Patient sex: M
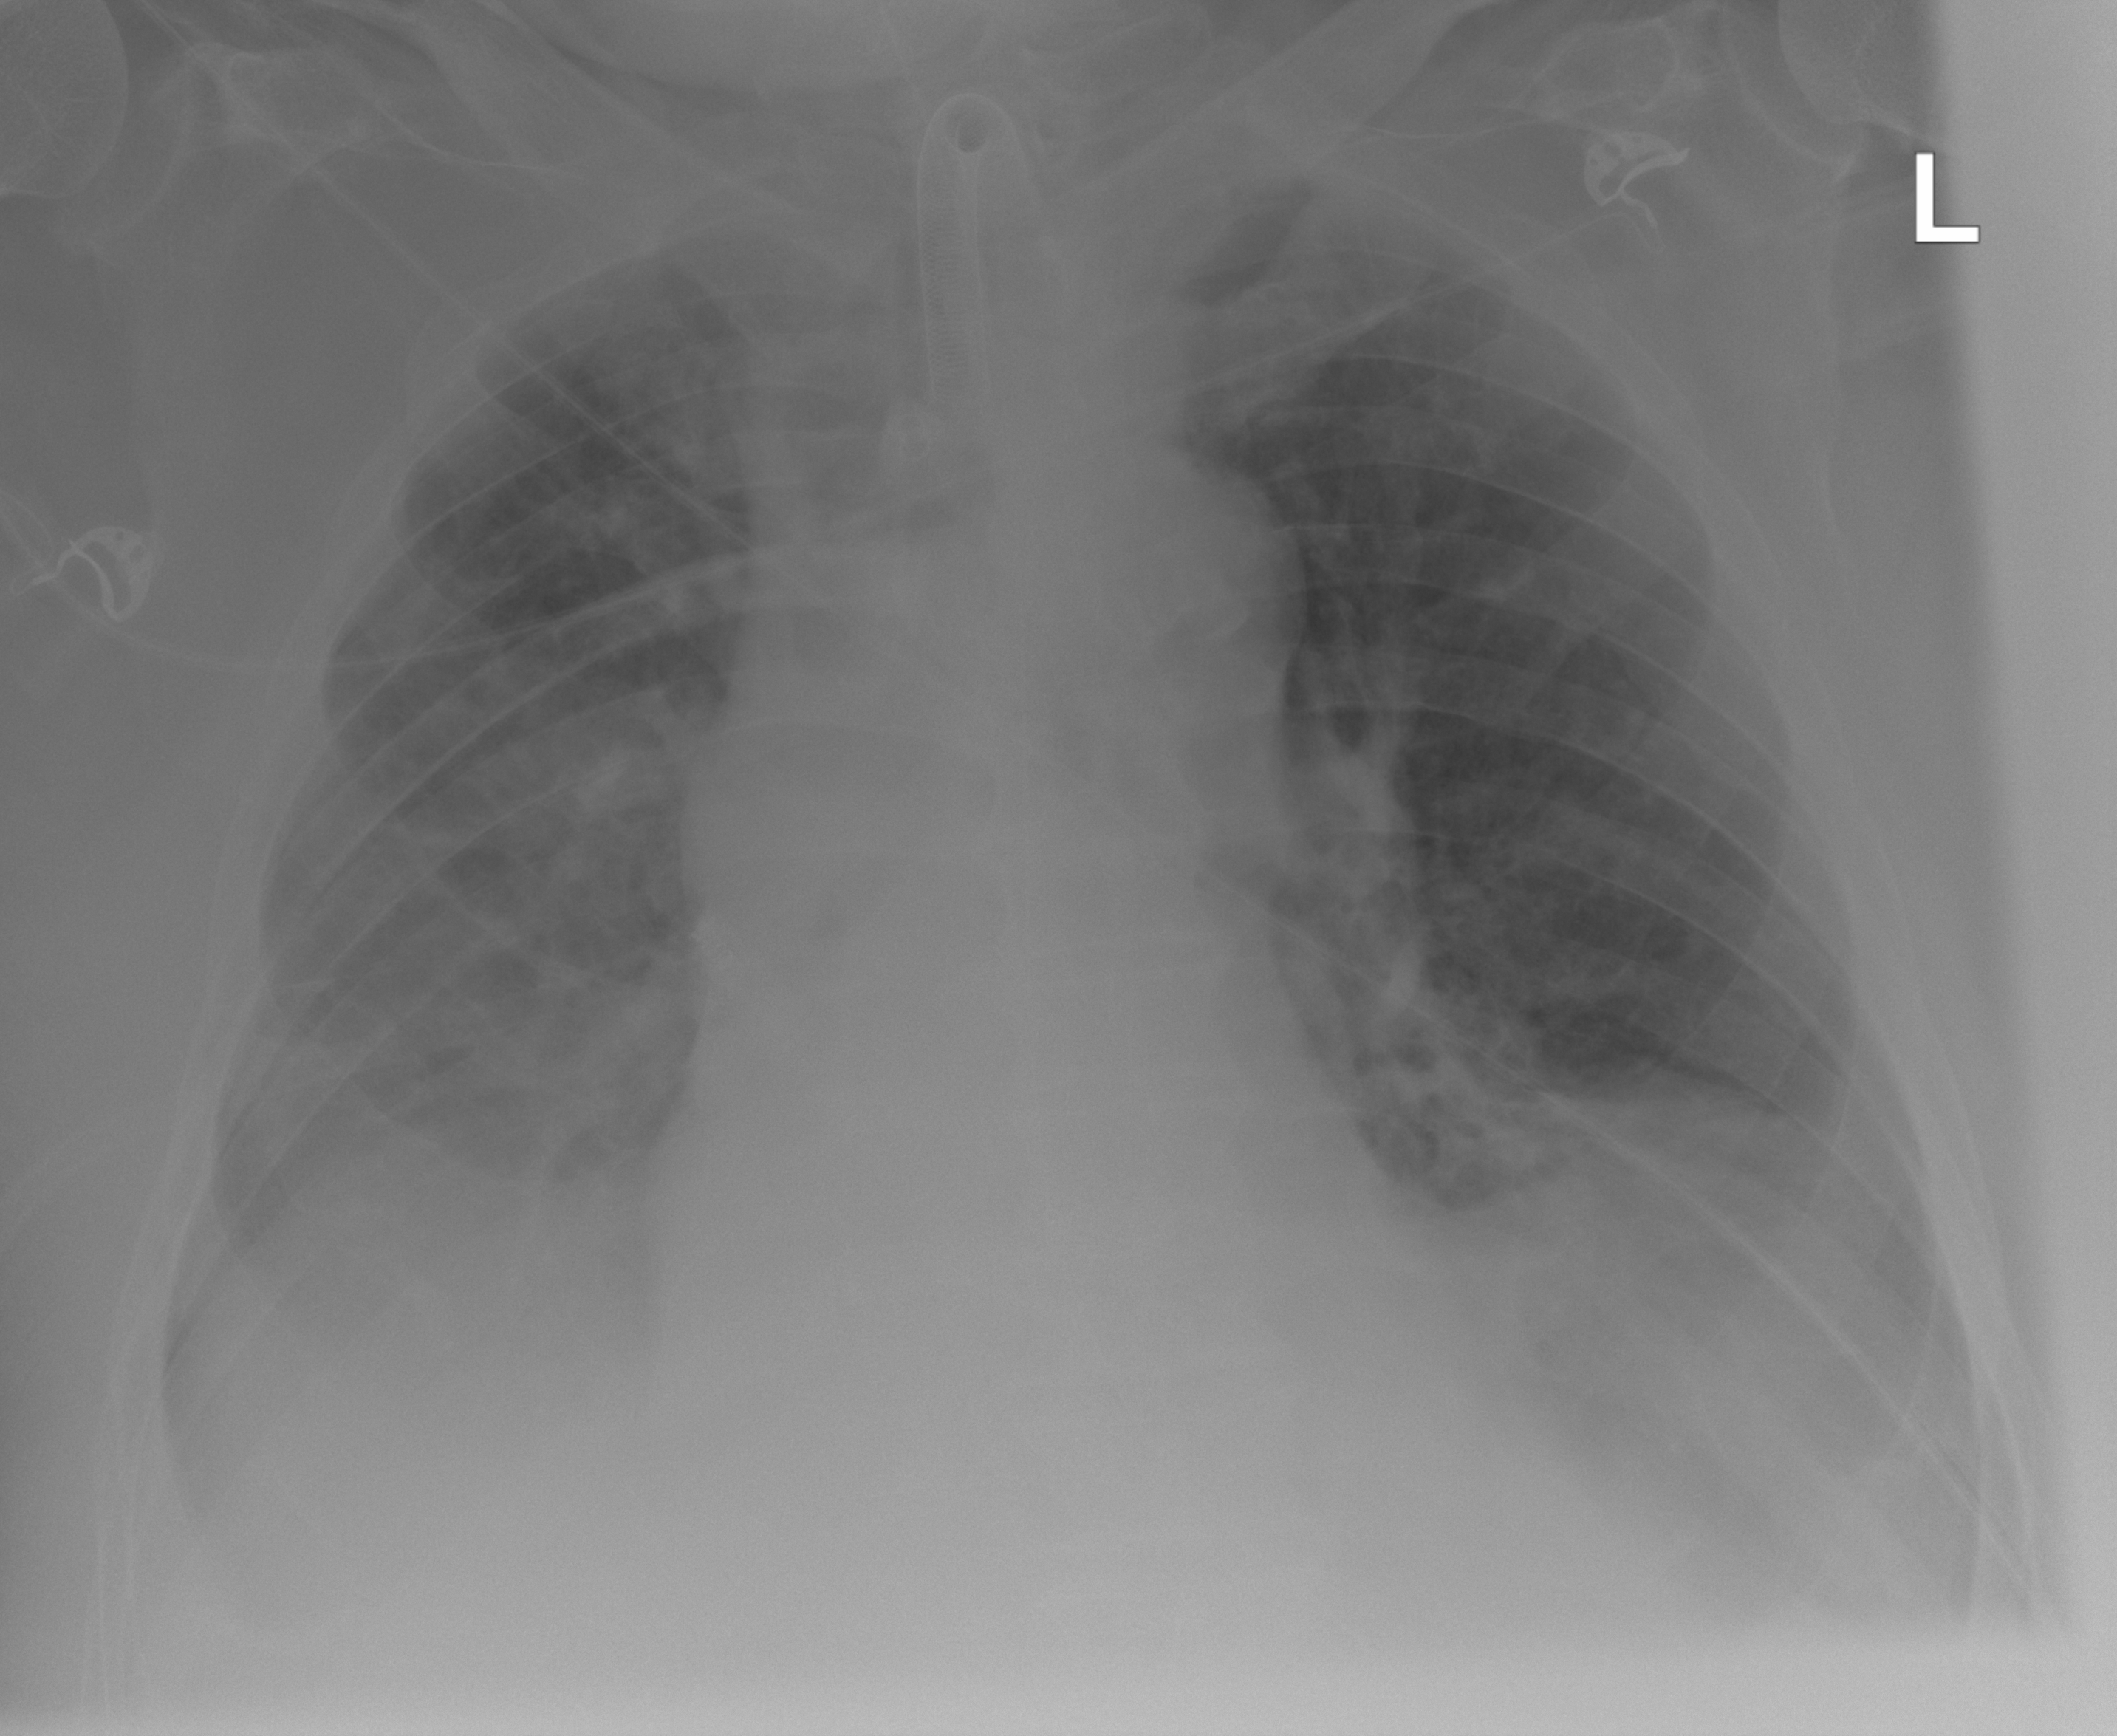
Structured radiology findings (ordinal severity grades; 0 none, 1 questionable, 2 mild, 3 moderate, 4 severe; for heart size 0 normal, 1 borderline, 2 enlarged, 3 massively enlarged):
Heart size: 0
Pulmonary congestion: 2
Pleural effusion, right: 3
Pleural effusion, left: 3
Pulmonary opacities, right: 0
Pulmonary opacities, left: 0
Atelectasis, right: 2
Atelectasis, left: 2